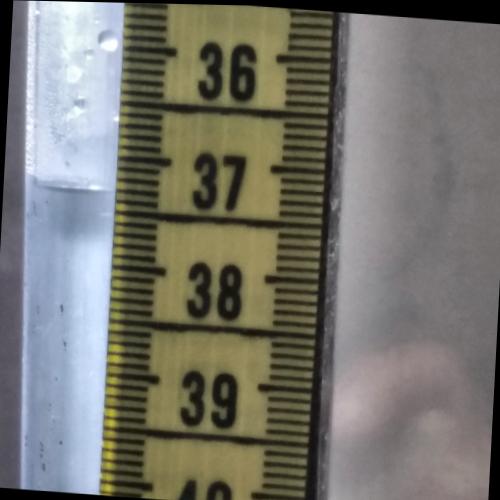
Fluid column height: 37.3 cm